Question: Im running a AsyncTask in background. I attach the AsyncTask upon orientation change. If the AsyncTask is RUNNING I let it run. If it's FINISHED is start a new AsyncTask. Now in debug mode I see the following. API level 10.
1. Is it normal to see 10 AdWorker?
2. Is it normal to see 5 AsyncTask?
3. Describe the two, purpose?
4. How do I see that just one AsyncTask is running concurrently?

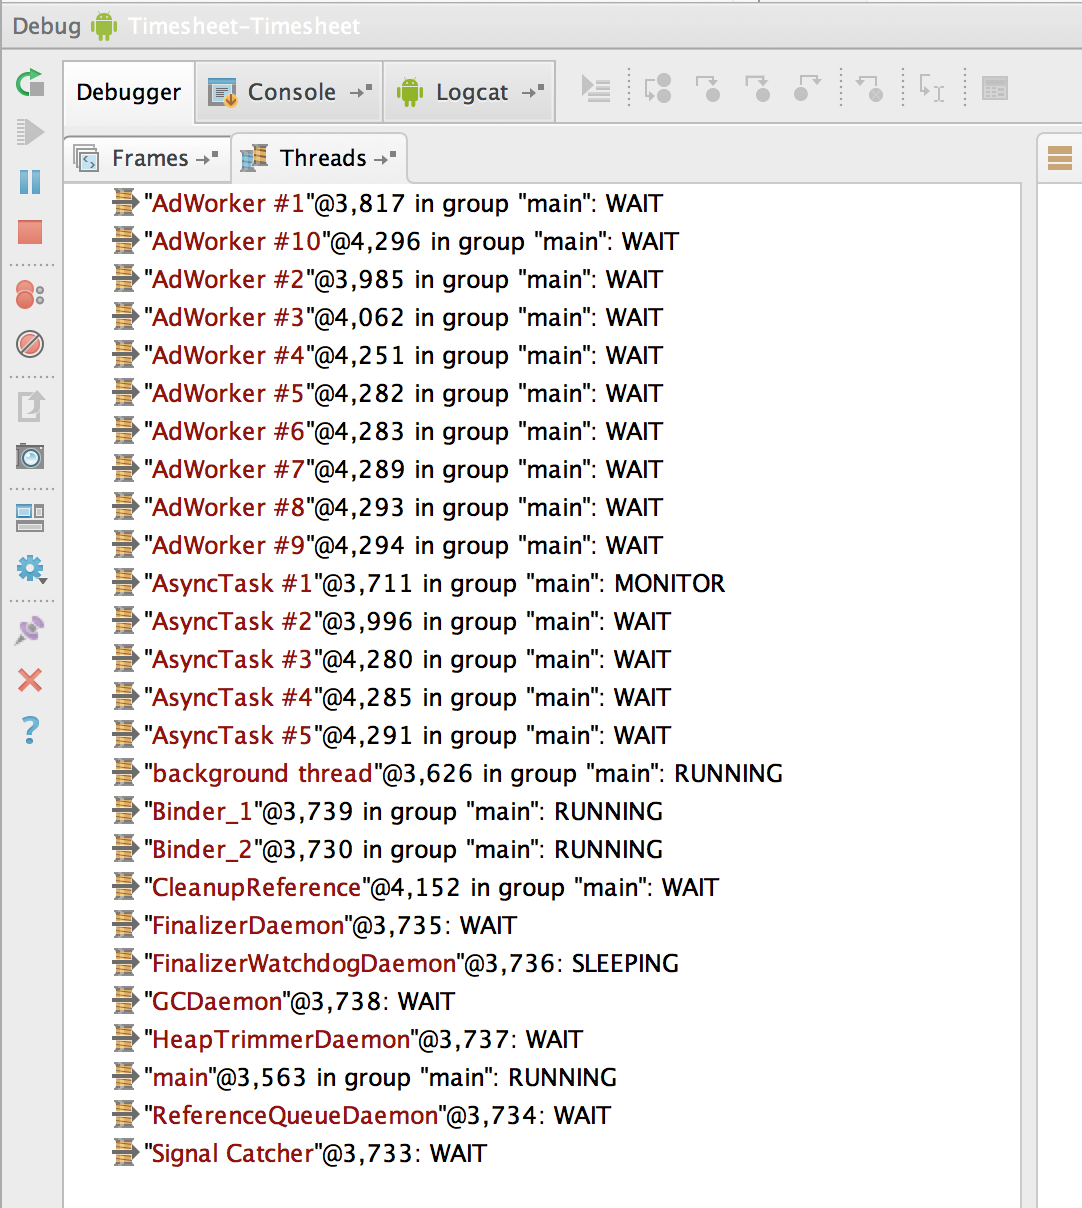
Answer: 5 AsyncTask- absolutely. The AsyncTask subsystem starts up several threads it can assign AsyncTasks to, (although post 3.0 only 1 is used unless you request more via executeOnExecutor) 5 has been the default number at startup for years. Typically only 1 is running, they execute serially on 1 thread unless told to do otherwise. The rest are waiting for a job.
AdWorker- that isn't part of Android. Are you using an ad library? If so, it looks like it either starts a lot of threads or it isn't terminating them properly. Since you're letting the Activity terminate and restart on rotation, I suspect the ad library isn't cleaning up old threads after rotation and is letting them stick around. Another reason why that behavior by google is idiotic and should be turned off by any app that requires threads or tasks.